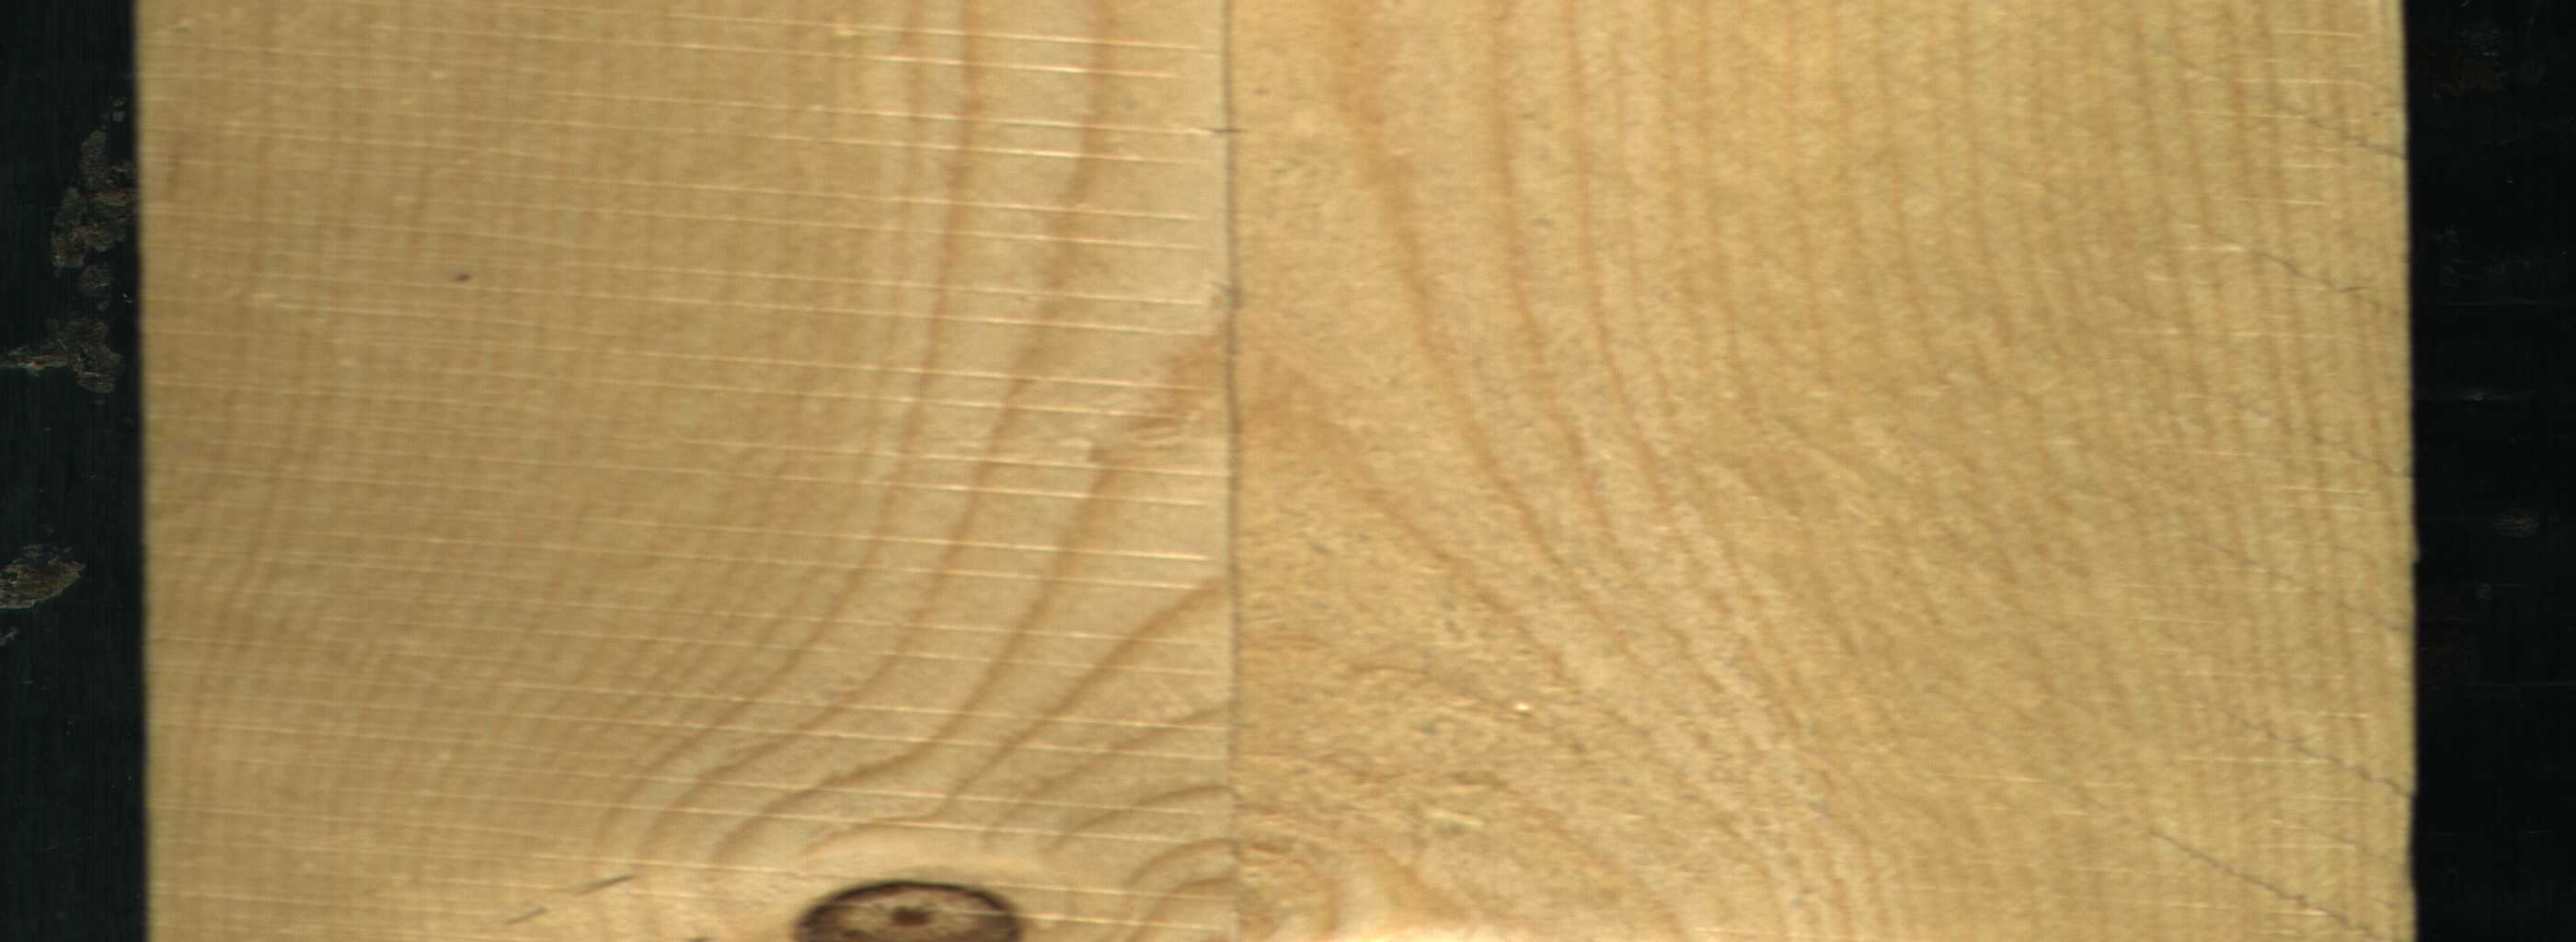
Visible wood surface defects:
Dead_Knot